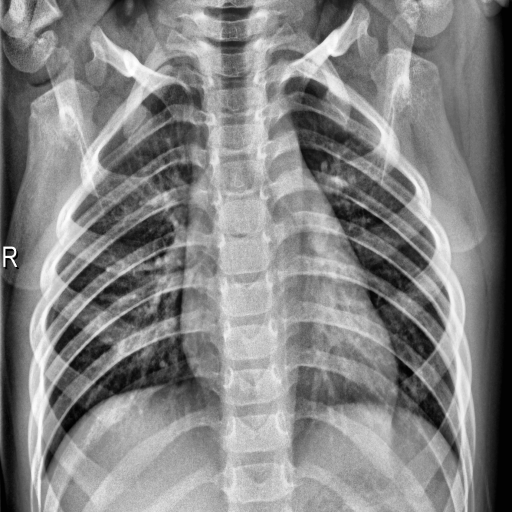
Finding: NORMAL